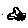
Label: car